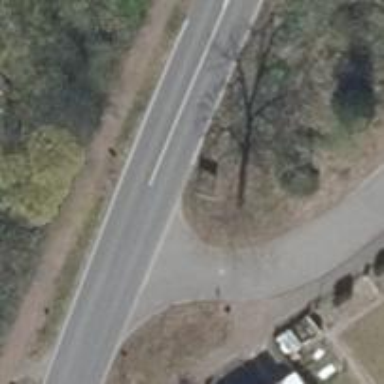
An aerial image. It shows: Secondary road with asphalt surface.